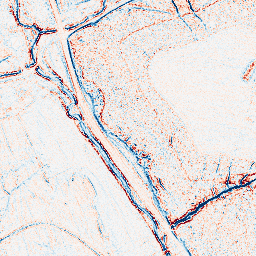
Category: edge_preserving
Decomposition family: bilateral
Decomposition parameters: d: 5
sigma_color: 75
sigma_space: 150
Upsampling method: bicubic
Upsampling parameters: scale: 2
Upsampling scale: 2